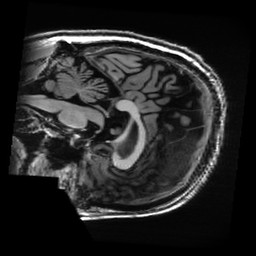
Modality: T1w
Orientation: sagittal
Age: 39
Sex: male
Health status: healthy
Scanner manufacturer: ge
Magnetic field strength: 3 T
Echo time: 0.0052 s